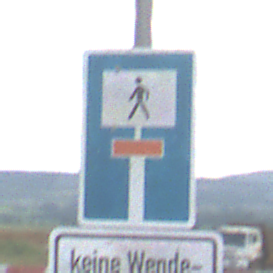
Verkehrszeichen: SackgasseFussgaengerDurchlaessig
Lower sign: HinweisGeaenderteVorfahrtVerkehrsfuehrungVerkehrsregelung3
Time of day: MorningAfternoon
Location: Outdoor (RoadRail)
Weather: PartlyCloudy
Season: NotSpecified
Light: Natural